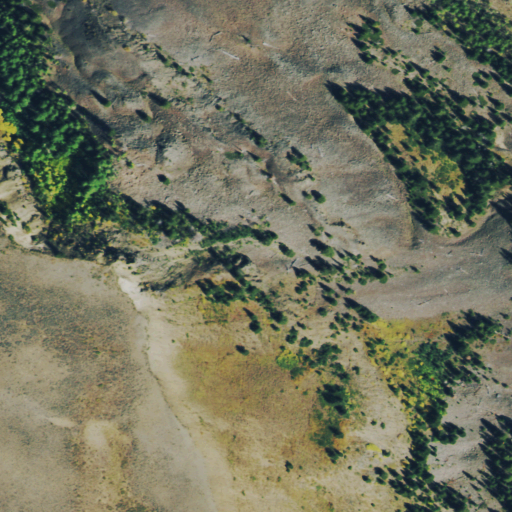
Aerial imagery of ridge(s) in Colorado named Circle Ridge containing shrub, evergreen forest, and deciduous forest